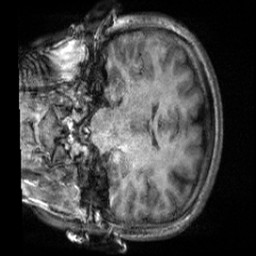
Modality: T1w
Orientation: coronal
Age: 22
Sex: female
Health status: healthy
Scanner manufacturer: siemens
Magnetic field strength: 3 T
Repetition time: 2 s
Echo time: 0.00232 s